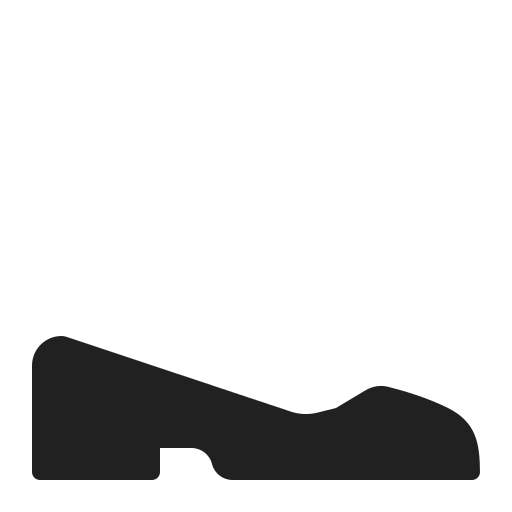
flat shoe high contrast